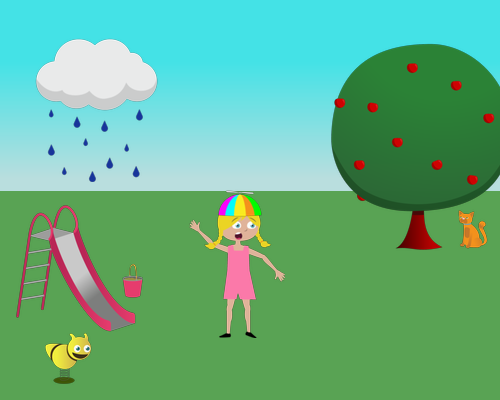
on the right side is a small apple tree with a small cat to the right of it right in the middle is a surprised waving girl wearing a rainbow hat on the left side is a cloud raining on a small slide and a bucket in front of the slide is a small spring bee